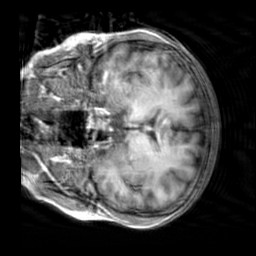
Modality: T1w
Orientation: coronal
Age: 25
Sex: female
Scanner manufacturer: siemens
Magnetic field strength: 3 T
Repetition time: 2.3 s
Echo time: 0.00303 s